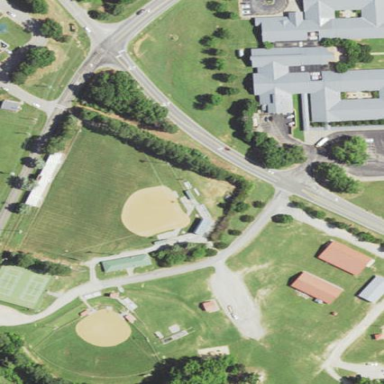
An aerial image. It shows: Baseball pitch for leisure land activities.